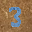
Label: 3